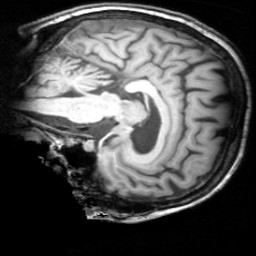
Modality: T1w
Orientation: sagittal
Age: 78
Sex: female
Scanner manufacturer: siemens
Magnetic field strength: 3 T
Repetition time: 1.62 s
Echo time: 0.003 s